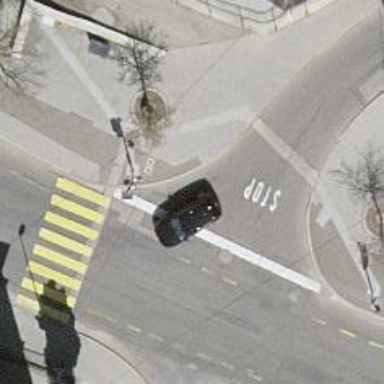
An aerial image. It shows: Asphalt sidewalk along the footway.